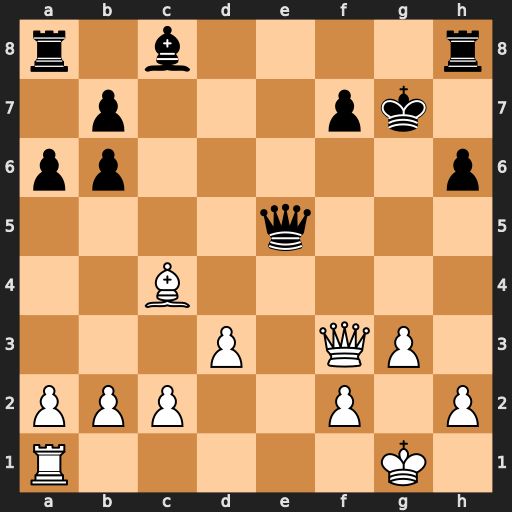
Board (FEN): r1b4r/1p3pk1/pp5p/4q3/2B5/3P1QP1/PPP2P1P/R5K1
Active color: w
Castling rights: -
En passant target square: -
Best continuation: Qxf7#